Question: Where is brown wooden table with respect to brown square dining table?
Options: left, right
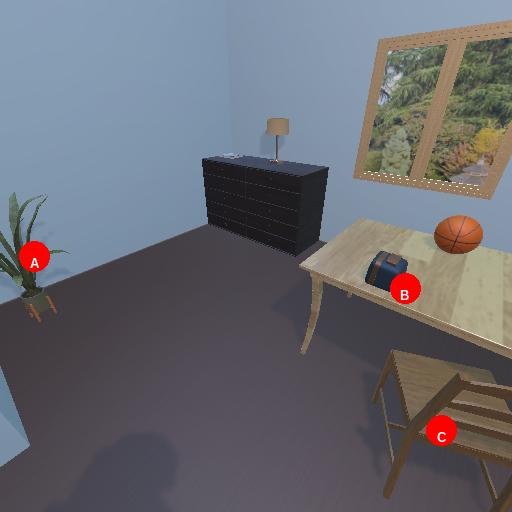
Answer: left